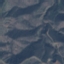
Label: HerbaceousVegetation